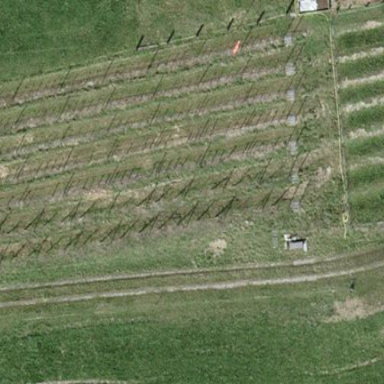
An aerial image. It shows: Vineyard with grape crops.